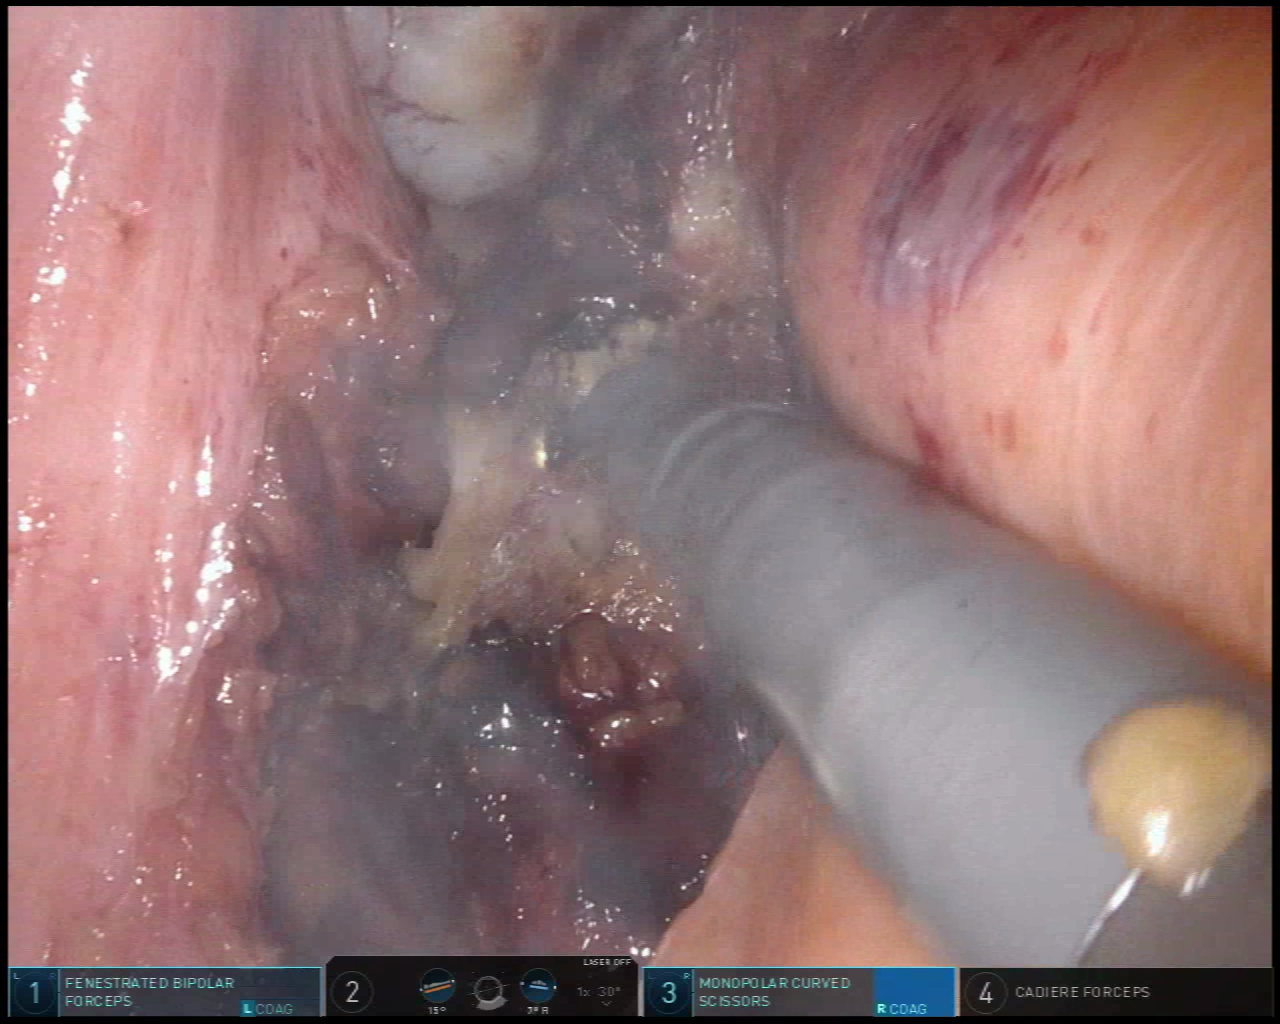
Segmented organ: vesicular_glands
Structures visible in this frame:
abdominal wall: no
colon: no
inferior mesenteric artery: no
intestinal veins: no
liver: no
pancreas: no
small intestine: no
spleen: no
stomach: no
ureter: no
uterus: no
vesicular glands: yes